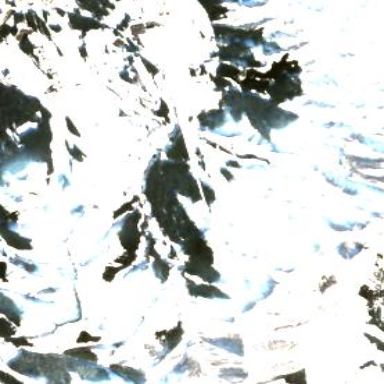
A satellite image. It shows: Area designated for winter sports.